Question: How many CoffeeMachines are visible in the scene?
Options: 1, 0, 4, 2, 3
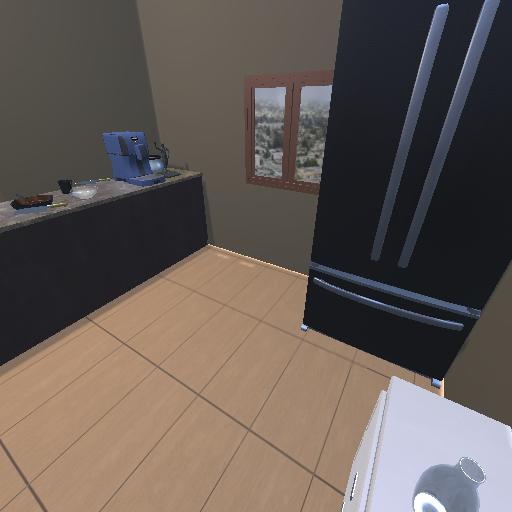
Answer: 1